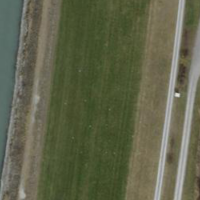
EUNIS habitat code: 25
Species observed at this site:
Hippophae rhamnoides